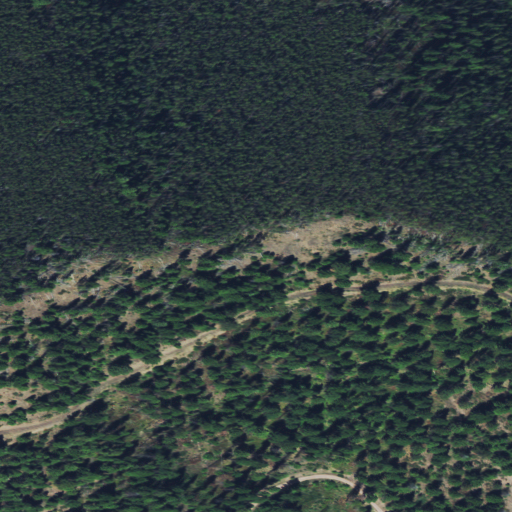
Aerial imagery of ridge(s) in Montana named Moccasin Ridge containing evergreen forest and shrub